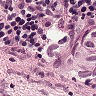
Metastatic tissue present: yes